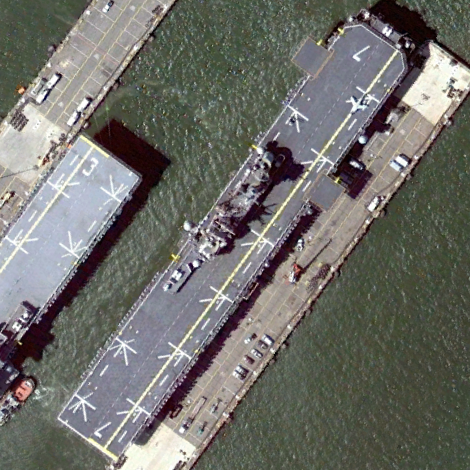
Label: assault